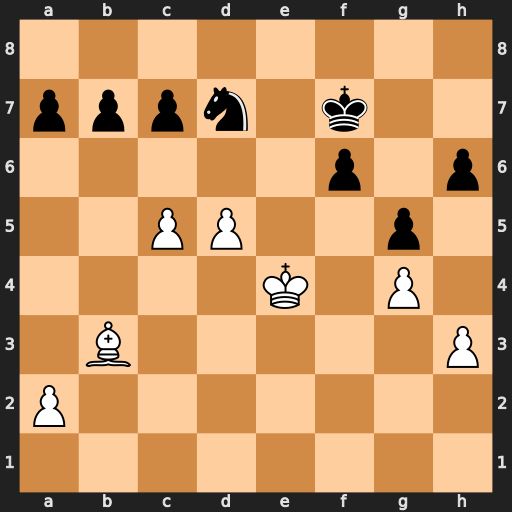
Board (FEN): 8/pppn1k2/5p1p/2PP2p1/4K1P1/1B5P/P7/8
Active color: w
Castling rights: -
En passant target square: -
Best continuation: d6+ Ke8 dxc7 Nxc5+ Kd5